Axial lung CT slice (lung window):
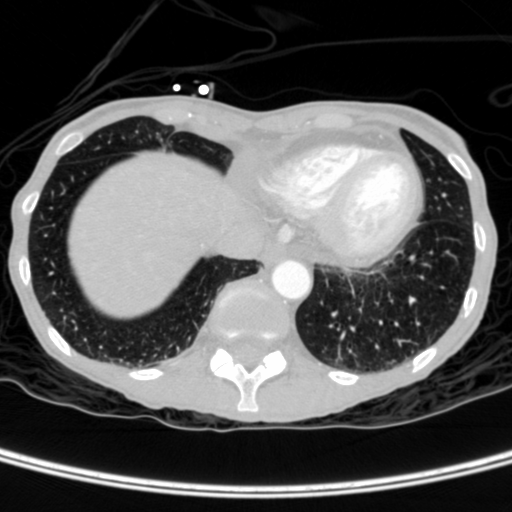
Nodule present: no